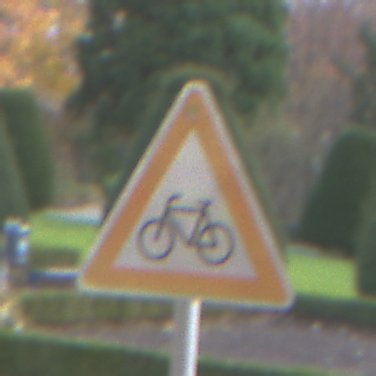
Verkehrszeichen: RadverkehrRechts
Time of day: MorningAfternoon
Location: Roofed (Urban)
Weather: PartlyCloudy
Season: NotSpecified
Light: Natural